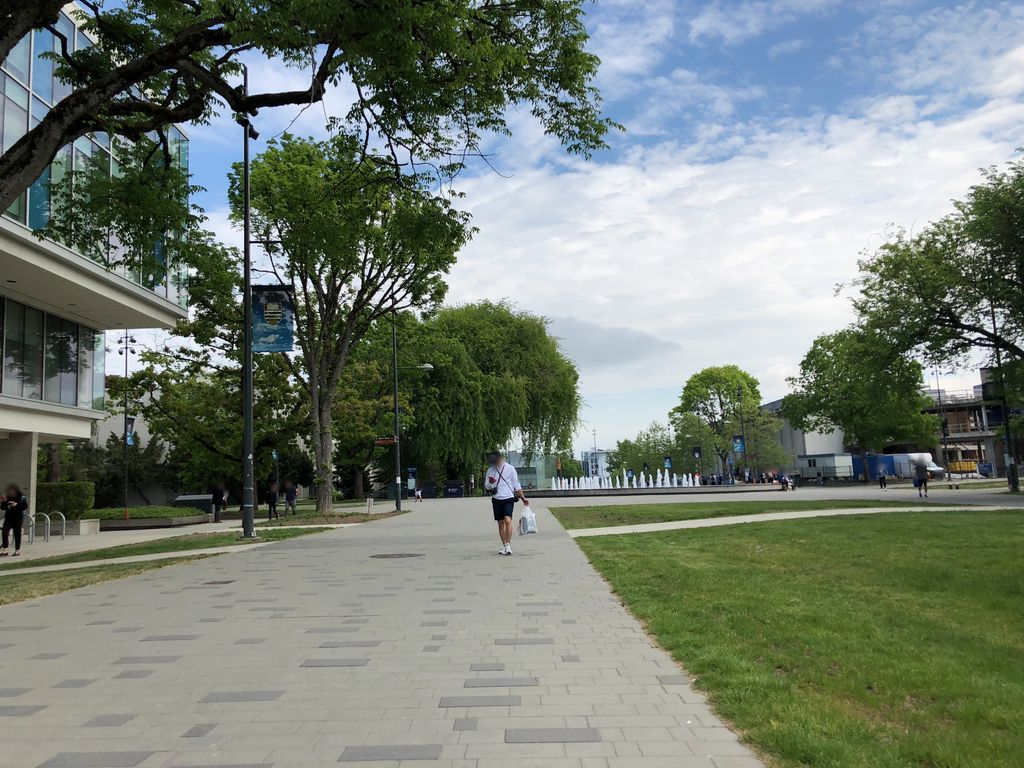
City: vancouver